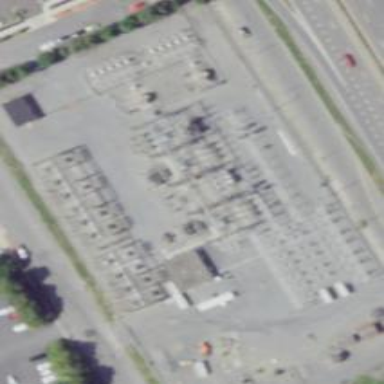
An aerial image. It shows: Power substation.